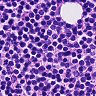
Metastatic tissue present: no